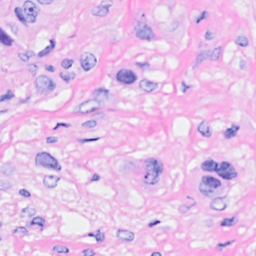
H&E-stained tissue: Breast